Chest X-ray. View position: PA
Patient age: 42
Patient sex: F
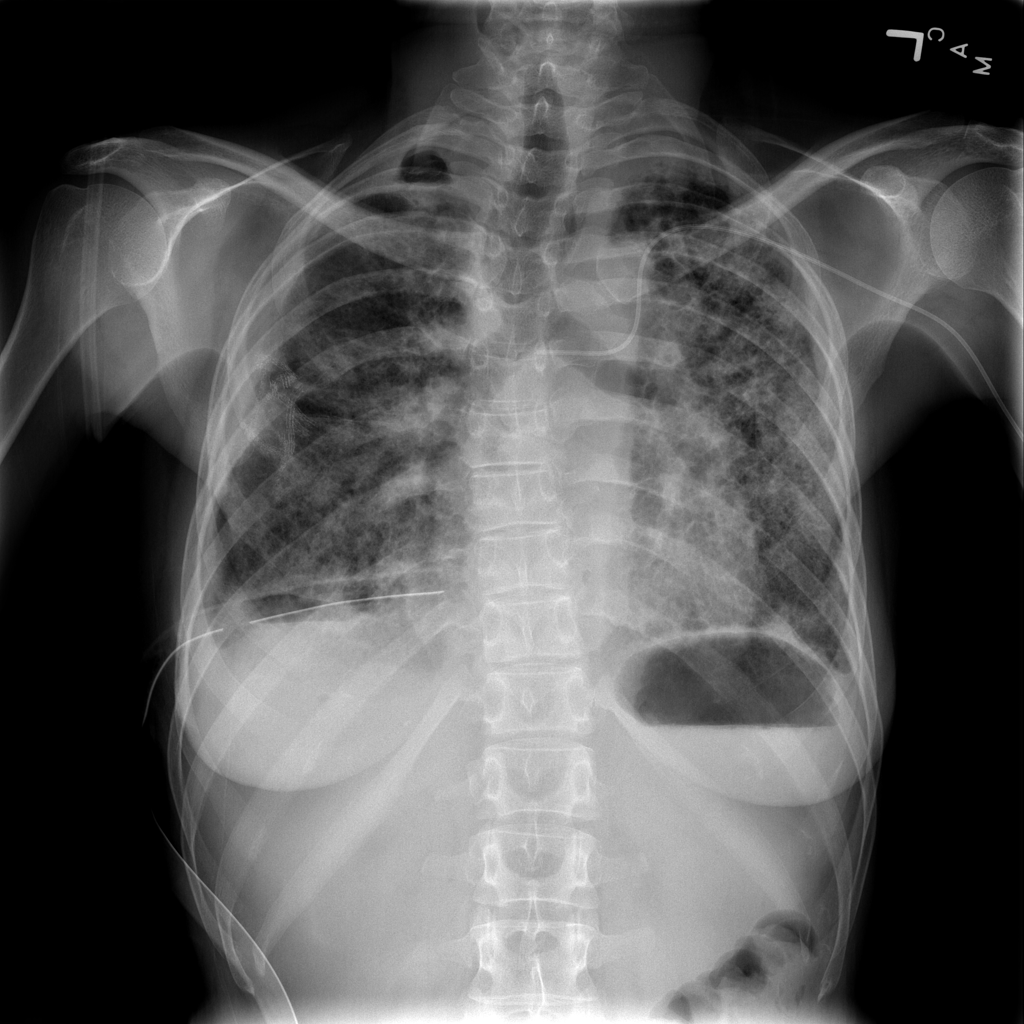
Finding: Pneumothorax